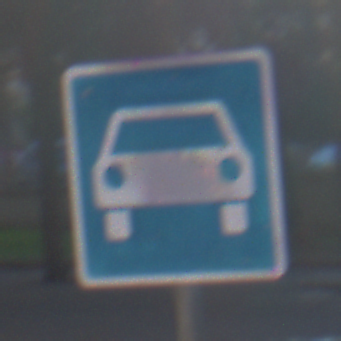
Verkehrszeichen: Kraftfahrstrasse
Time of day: MorningAfternoon
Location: Outdoor (Suburban)
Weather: Clear
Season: NotSpecified
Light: Natural